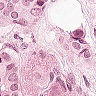
Metastatic tissue present: yes